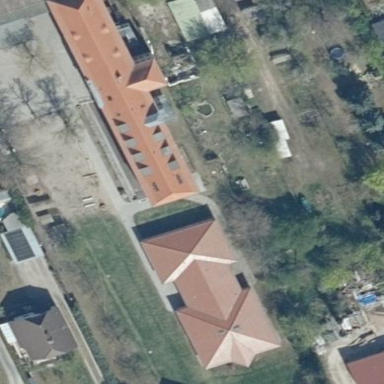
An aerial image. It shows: School.